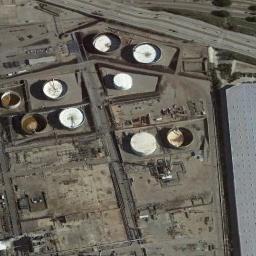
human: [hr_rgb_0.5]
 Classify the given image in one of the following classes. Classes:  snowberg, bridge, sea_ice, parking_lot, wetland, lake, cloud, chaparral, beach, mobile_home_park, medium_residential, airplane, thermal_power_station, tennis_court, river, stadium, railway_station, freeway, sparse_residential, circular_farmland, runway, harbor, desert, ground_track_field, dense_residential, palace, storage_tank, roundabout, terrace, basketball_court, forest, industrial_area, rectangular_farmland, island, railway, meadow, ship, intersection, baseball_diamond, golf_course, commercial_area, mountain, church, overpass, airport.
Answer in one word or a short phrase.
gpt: storage_tank